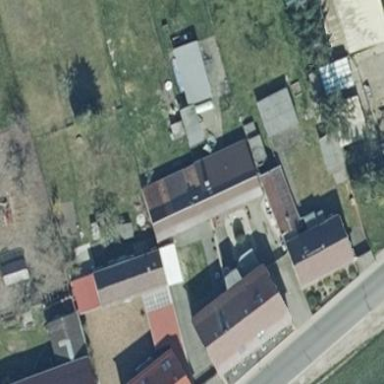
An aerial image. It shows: Shed building.